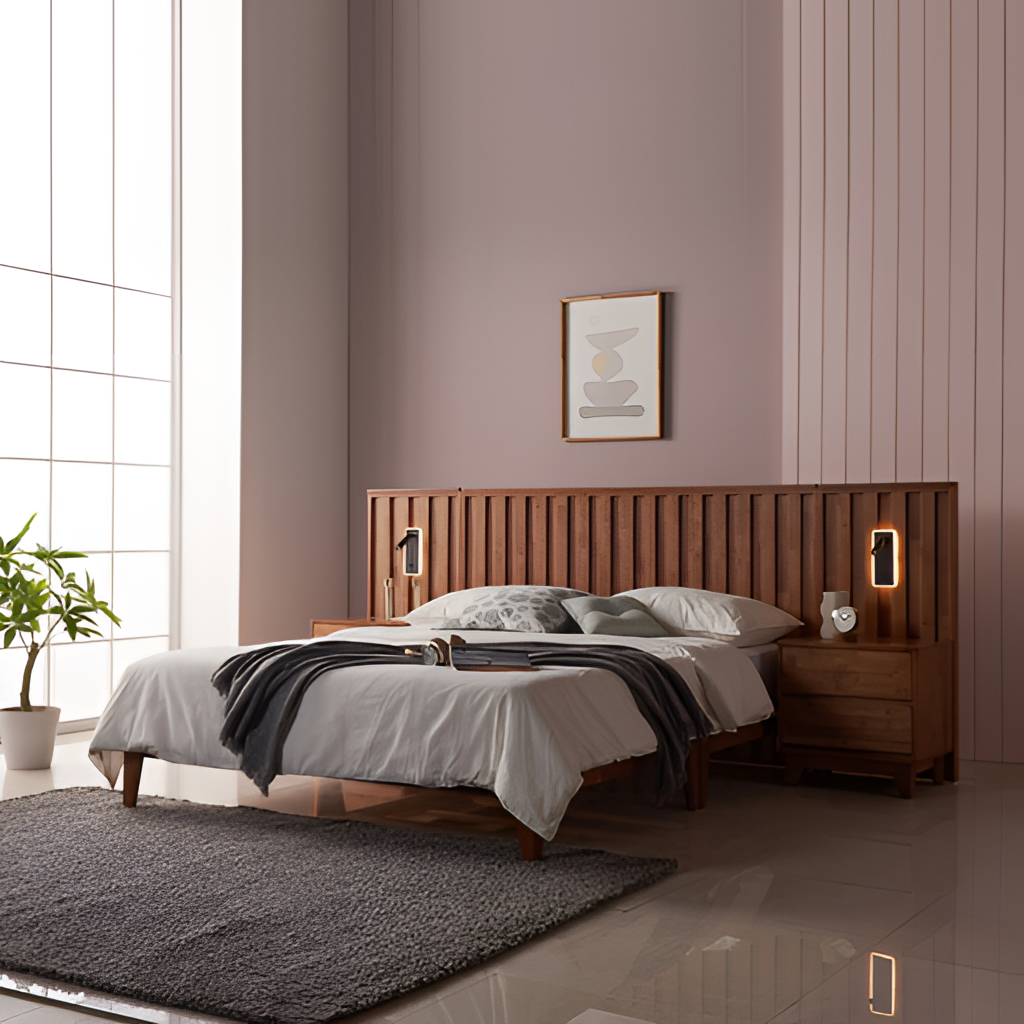
bedroom, wood backlit headboard bed, tile flooring, with large square pattern, modern, mauve paint wallpaper, with vertical striped pattern